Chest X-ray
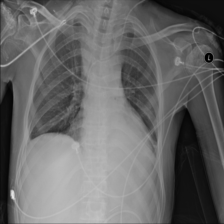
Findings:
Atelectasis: negative
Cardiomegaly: negative
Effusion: negative
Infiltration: negative
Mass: negative
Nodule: negative
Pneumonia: negative
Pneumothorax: negative
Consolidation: positive
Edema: negative
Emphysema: negative
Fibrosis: negative
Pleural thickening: negative
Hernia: negative